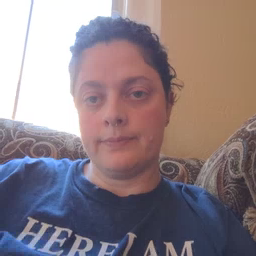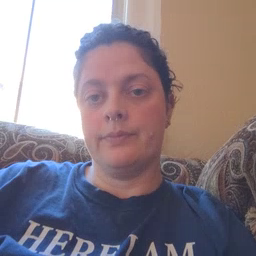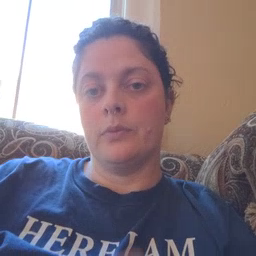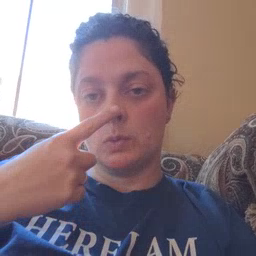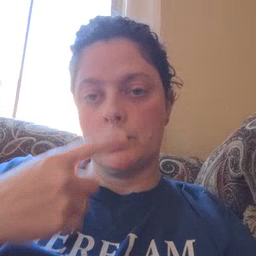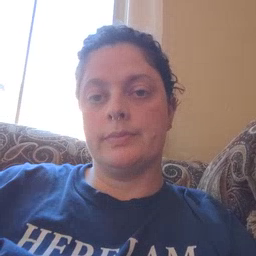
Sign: nose